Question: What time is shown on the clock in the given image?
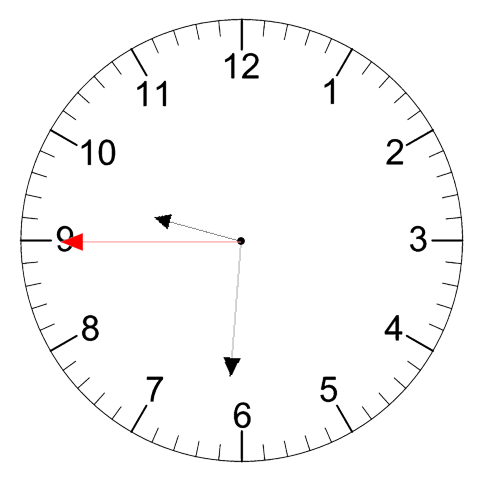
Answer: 09:30:45